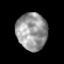
Tissue: prostate
Cell type: T cells
Senescence score: 0.3302
Nuclear area (px): 1120
Mean DAPI intensity: 151.984